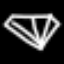
Label: diamond